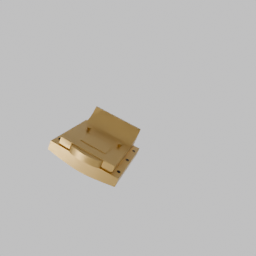
Label: appliances